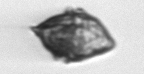
Label: Kryptoperidinium_triquetrum